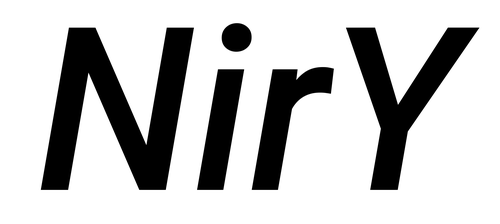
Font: Roboto-Italic_Medium_Italic